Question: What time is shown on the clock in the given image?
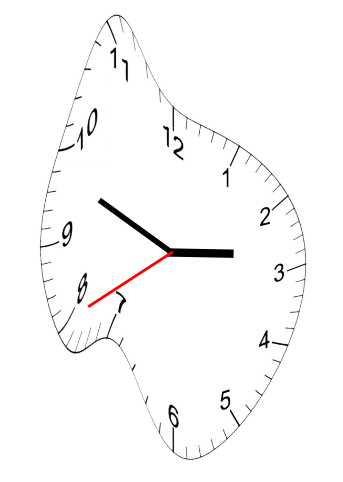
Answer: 02:48:40